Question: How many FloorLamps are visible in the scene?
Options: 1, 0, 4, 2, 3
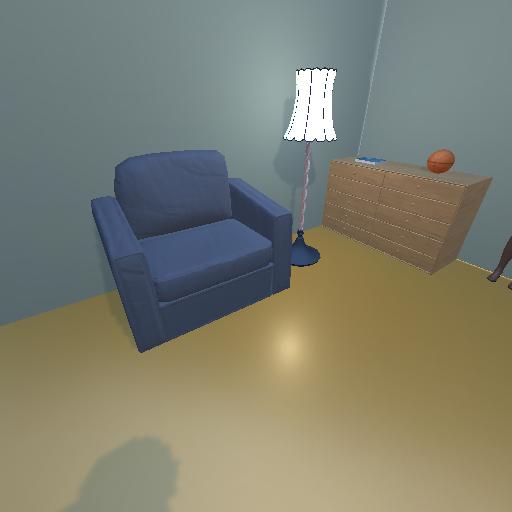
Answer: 1